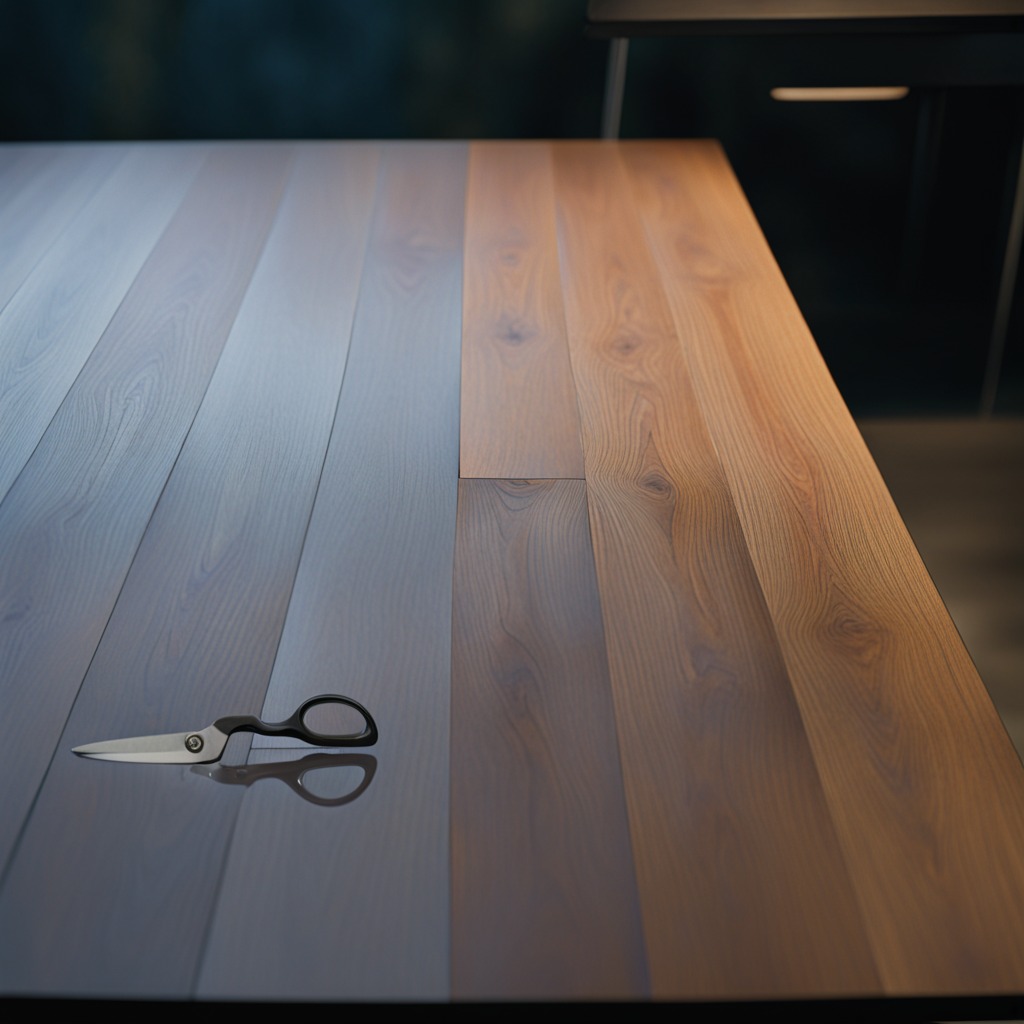
A scissor lying on a table in a garage at twilight